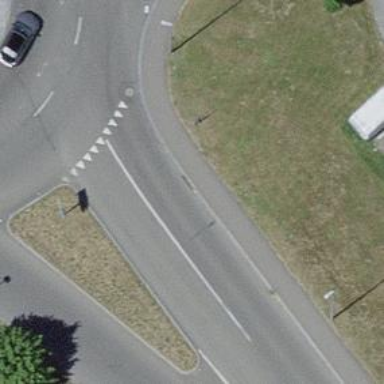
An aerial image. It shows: Crossing with traffic signals.